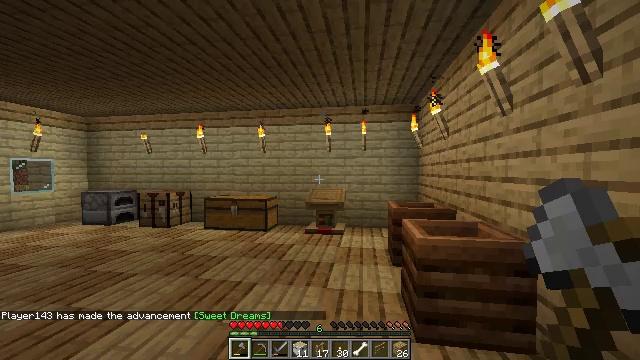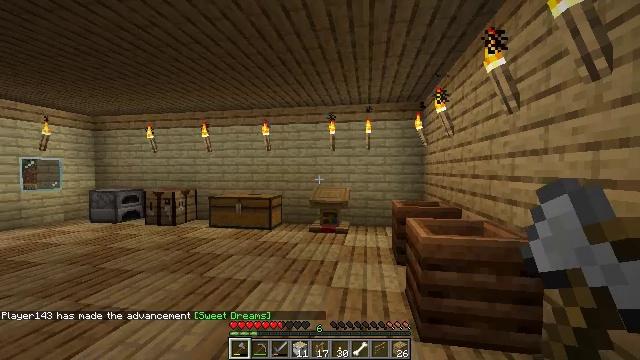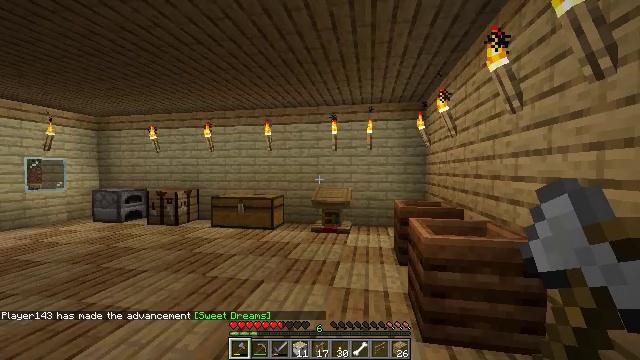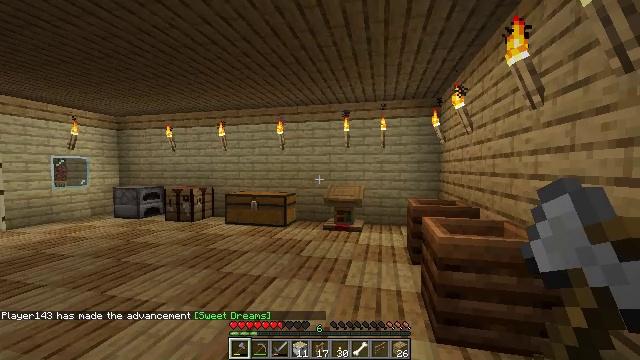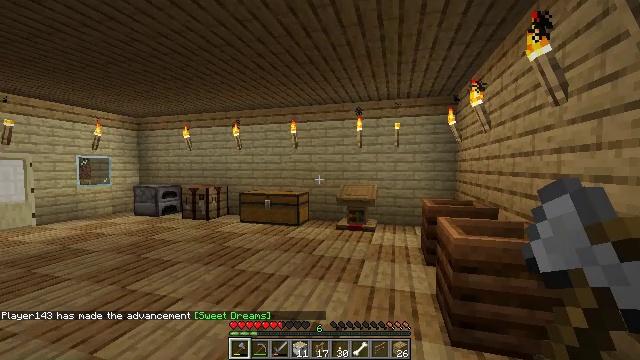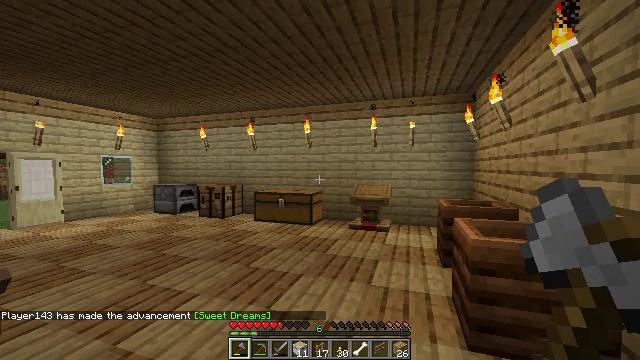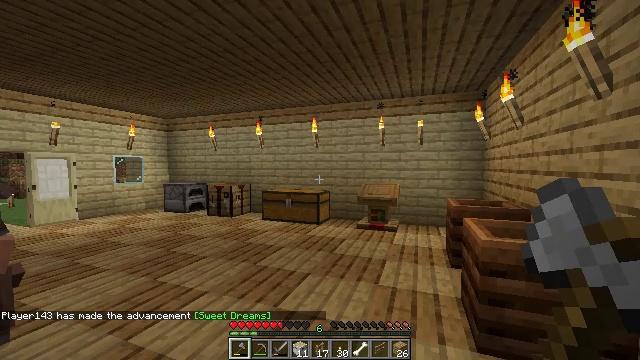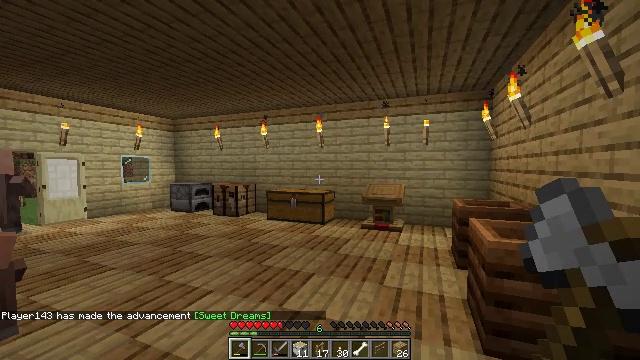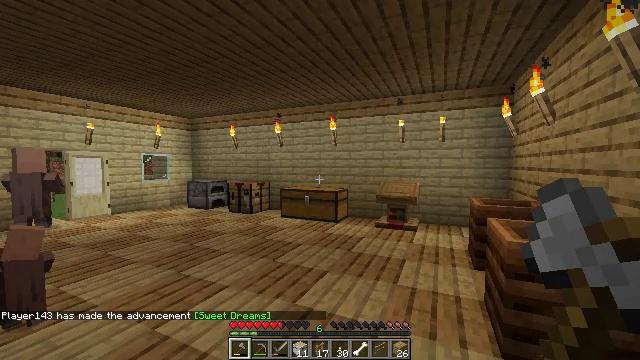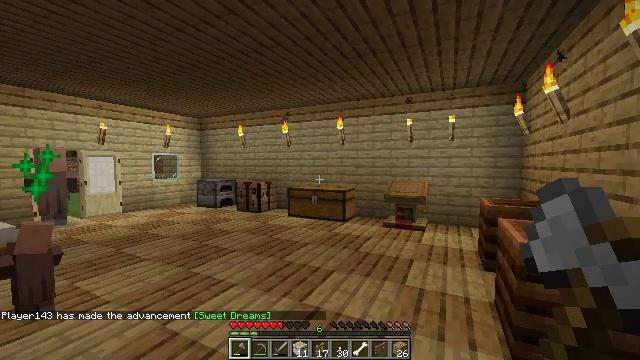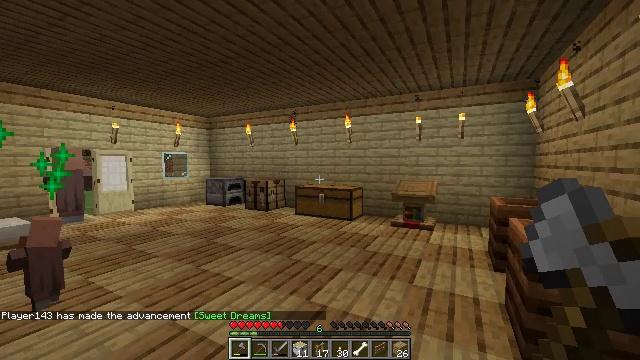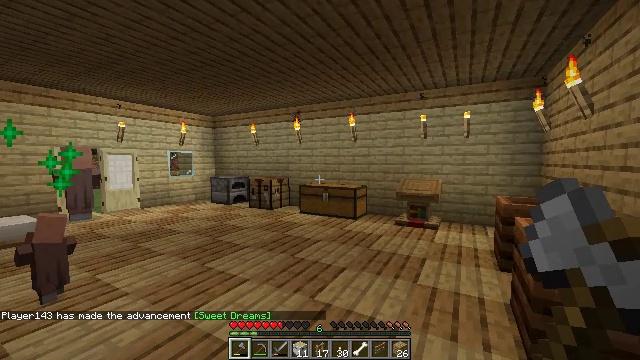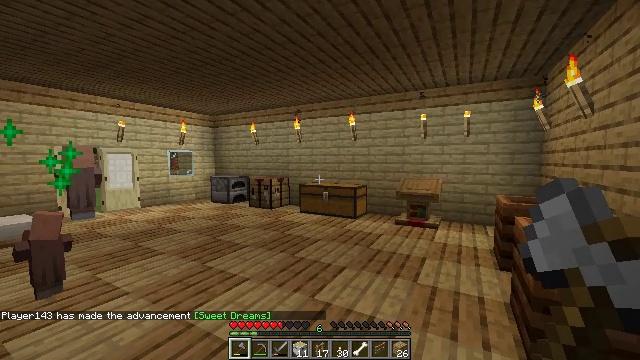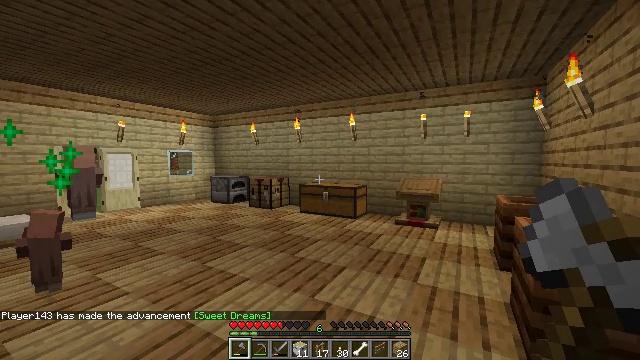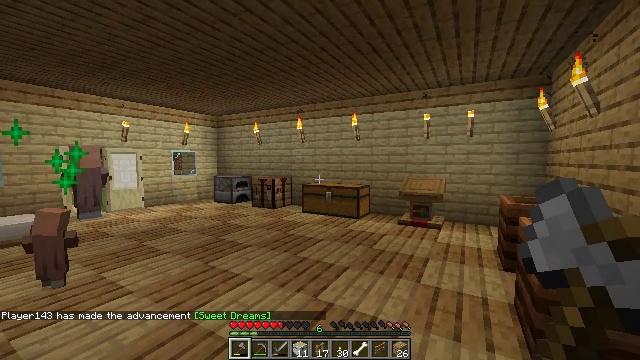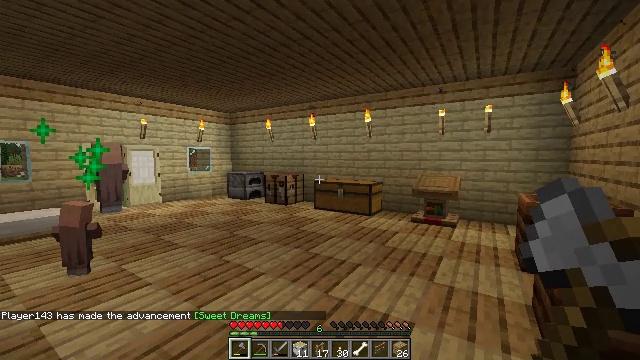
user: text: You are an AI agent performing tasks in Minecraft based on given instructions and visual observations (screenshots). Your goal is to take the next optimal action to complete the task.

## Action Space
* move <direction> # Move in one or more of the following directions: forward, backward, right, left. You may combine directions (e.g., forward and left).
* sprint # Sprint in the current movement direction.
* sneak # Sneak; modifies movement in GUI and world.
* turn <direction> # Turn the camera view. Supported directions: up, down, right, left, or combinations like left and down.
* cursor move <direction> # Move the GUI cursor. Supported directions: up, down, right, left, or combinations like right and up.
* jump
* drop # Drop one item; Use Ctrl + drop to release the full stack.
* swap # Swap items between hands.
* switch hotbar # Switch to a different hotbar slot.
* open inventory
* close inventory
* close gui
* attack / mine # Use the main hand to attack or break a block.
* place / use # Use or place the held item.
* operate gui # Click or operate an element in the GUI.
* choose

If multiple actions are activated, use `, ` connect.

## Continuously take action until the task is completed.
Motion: motion action
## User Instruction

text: Make a gray bed using the crafting table.
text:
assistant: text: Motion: no_op
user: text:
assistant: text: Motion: no_op
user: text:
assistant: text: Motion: turn left
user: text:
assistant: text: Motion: turn left
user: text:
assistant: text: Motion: turn left
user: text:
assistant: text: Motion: turn left
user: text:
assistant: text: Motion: turn left
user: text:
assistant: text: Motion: turn left
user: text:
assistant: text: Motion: turn left
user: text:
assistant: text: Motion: turn left
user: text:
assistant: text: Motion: no_op
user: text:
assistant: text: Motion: no_op
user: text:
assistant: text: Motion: no_op
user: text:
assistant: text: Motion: no_op
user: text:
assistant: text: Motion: turn left
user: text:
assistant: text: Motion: turn left
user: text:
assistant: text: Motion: no_op
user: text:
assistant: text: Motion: no_op
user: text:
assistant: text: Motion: no_op
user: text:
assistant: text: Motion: no_op
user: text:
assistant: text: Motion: no_op
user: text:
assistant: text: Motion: no_op
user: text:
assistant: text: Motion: no_op
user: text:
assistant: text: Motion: no_op
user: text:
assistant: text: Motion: no_op
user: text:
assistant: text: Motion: no_op
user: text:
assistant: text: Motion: no_op
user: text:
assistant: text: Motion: no_op
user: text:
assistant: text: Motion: no_op
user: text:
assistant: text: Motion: no_op